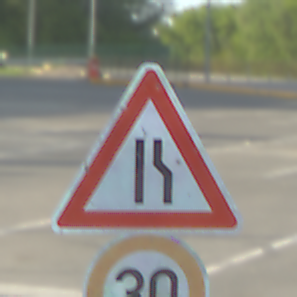
Verkehrszeichen: EinseitigVerengteFahrbahnRechts
Zusatzzeichen unten: Geschwindigkeit30
Umgebung: Outdoor, Suburban
Tageszeit: MorningAfternoon
Wetter: PartlyCloudy
Licht: Natural
Jahreszeit: NotSpecified
Kontrast: HighContrast